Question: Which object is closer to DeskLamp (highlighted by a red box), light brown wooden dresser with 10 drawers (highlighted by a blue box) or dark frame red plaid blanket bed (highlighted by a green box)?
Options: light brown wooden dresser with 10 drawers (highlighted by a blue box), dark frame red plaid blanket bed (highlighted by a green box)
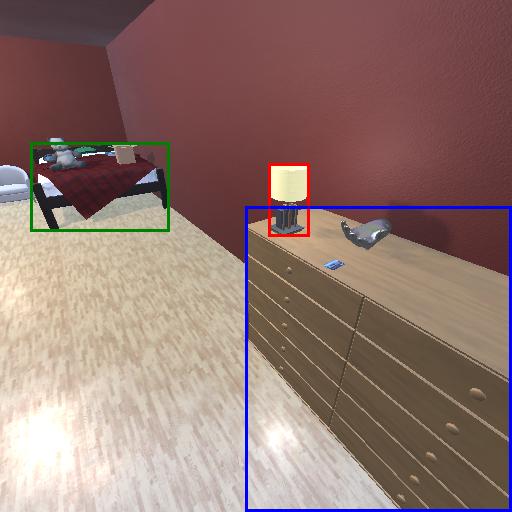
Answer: light brown wooden dresser with 10 drawers (highlighted by a blue box)